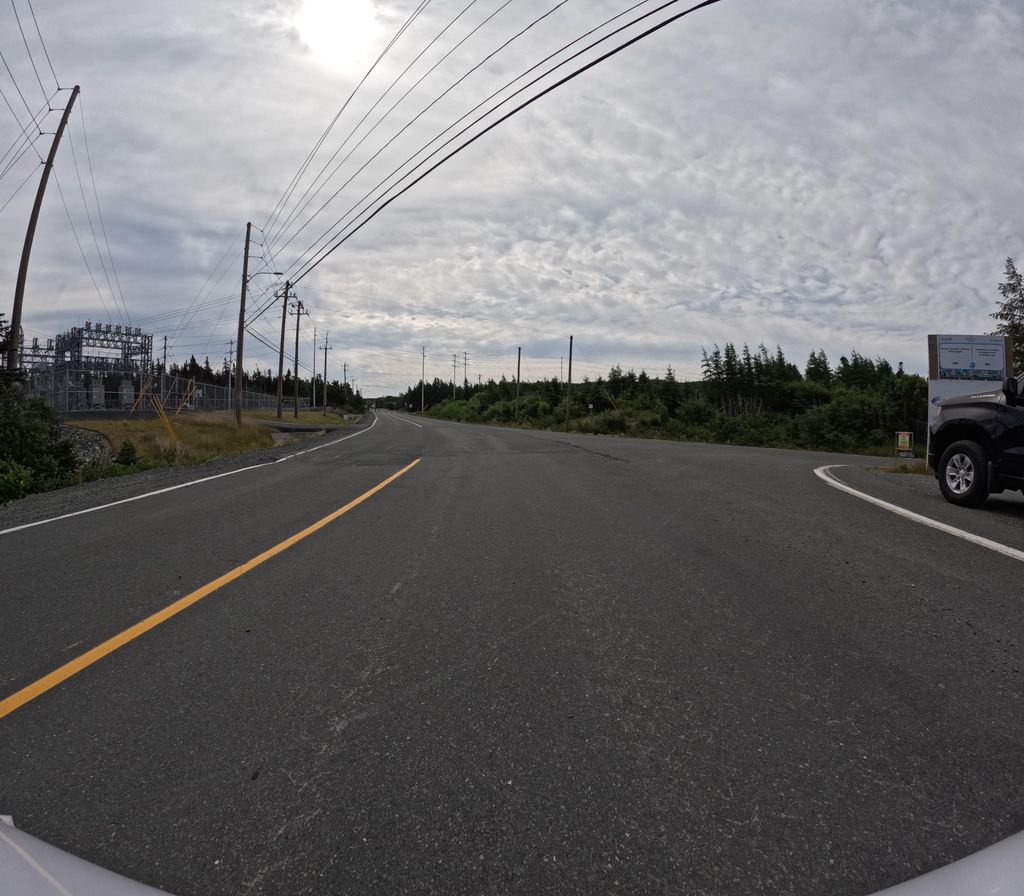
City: st_johns